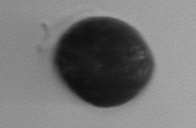
Label: Prorocentrum